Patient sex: M
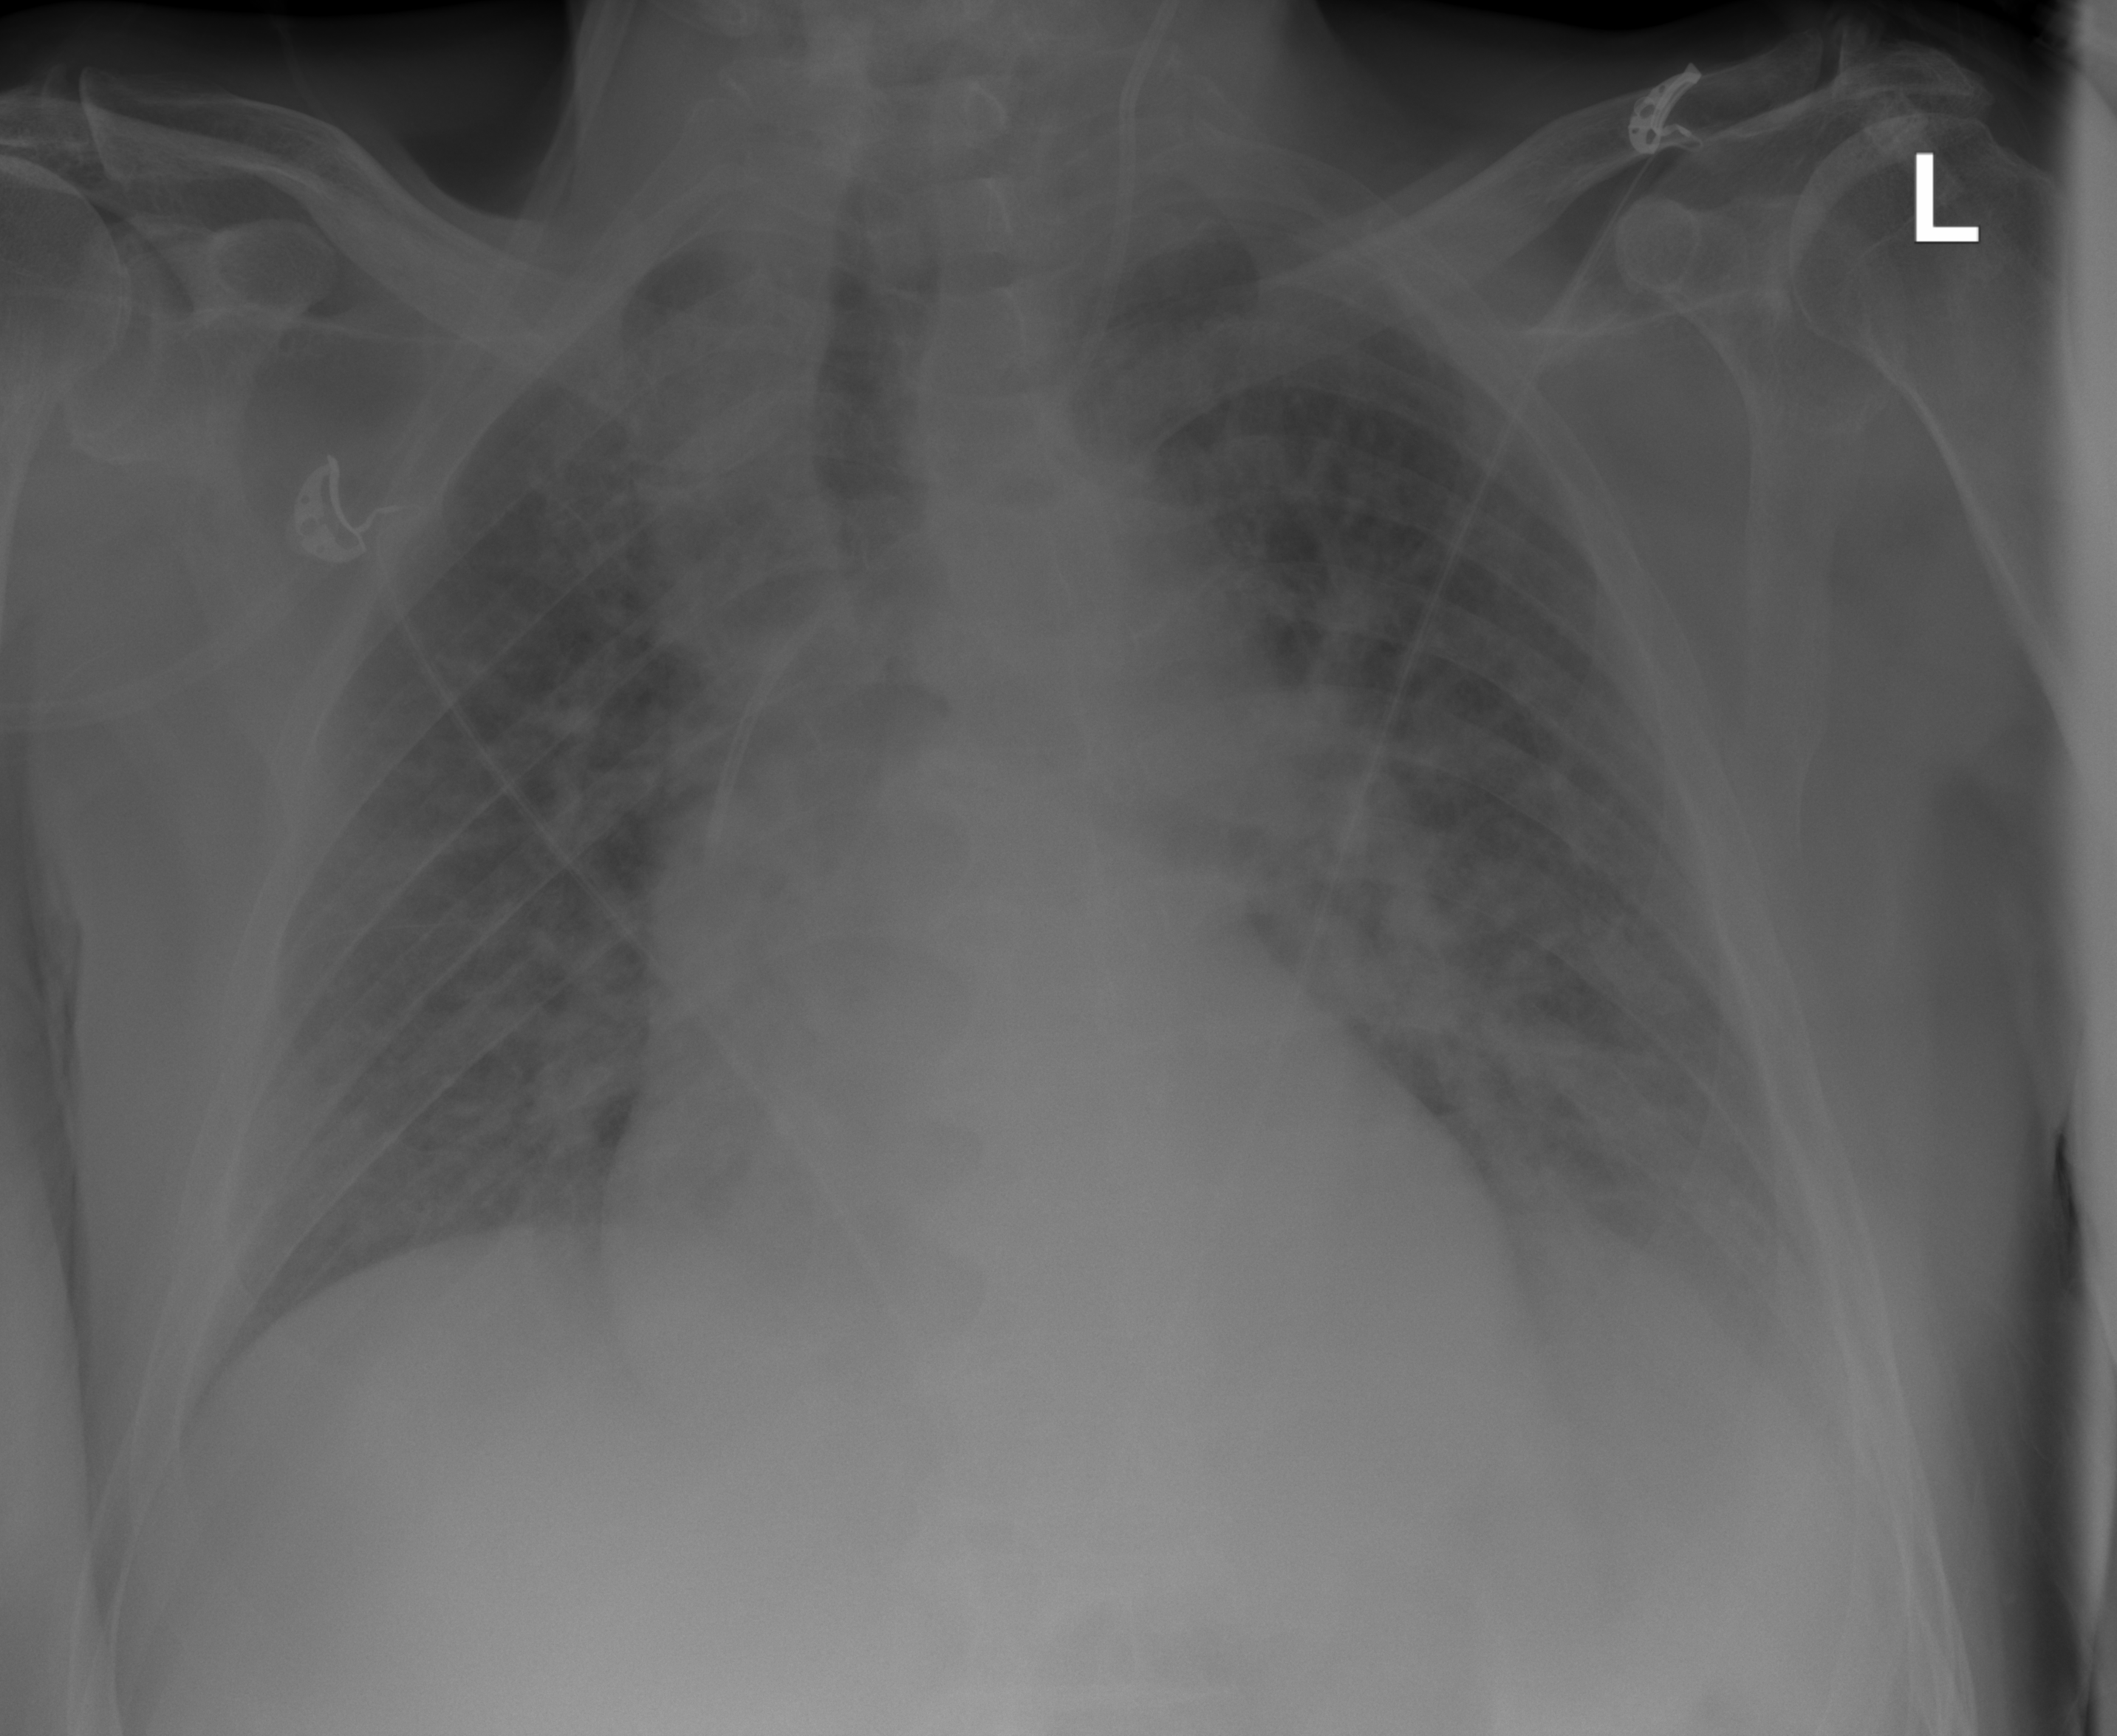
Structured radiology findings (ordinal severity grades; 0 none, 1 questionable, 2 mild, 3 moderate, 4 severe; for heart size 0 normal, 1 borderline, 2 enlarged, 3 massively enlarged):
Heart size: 2
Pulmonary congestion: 3
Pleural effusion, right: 0
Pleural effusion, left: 2
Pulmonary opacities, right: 3
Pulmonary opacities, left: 3
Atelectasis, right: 0
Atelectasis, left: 2